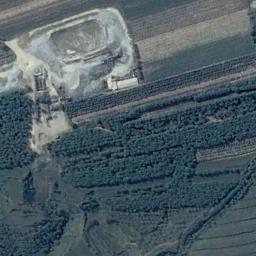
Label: terrace